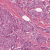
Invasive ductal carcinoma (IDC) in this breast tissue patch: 1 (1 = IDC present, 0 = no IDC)